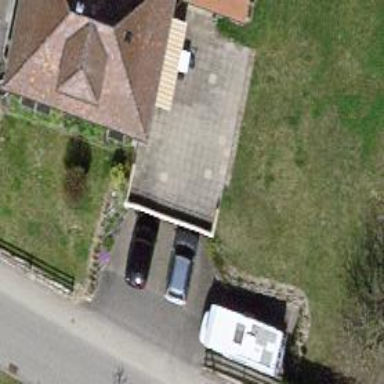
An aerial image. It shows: Garage.